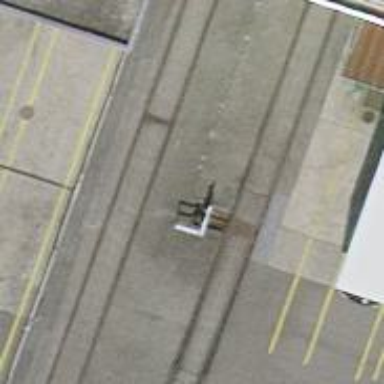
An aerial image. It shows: Railway switch.